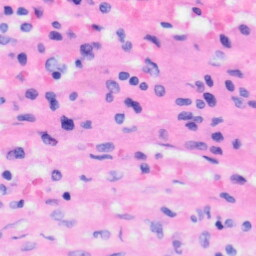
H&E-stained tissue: Liver